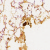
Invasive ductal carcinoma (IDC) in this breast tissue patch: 0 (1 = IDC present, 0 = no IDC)